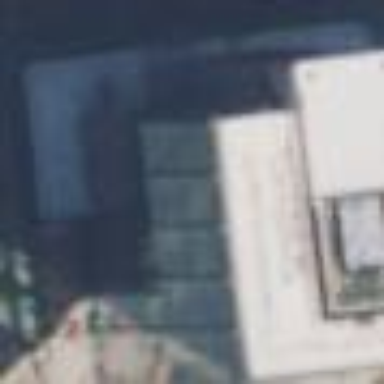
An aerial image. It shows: Office building housing bank.